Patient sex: M
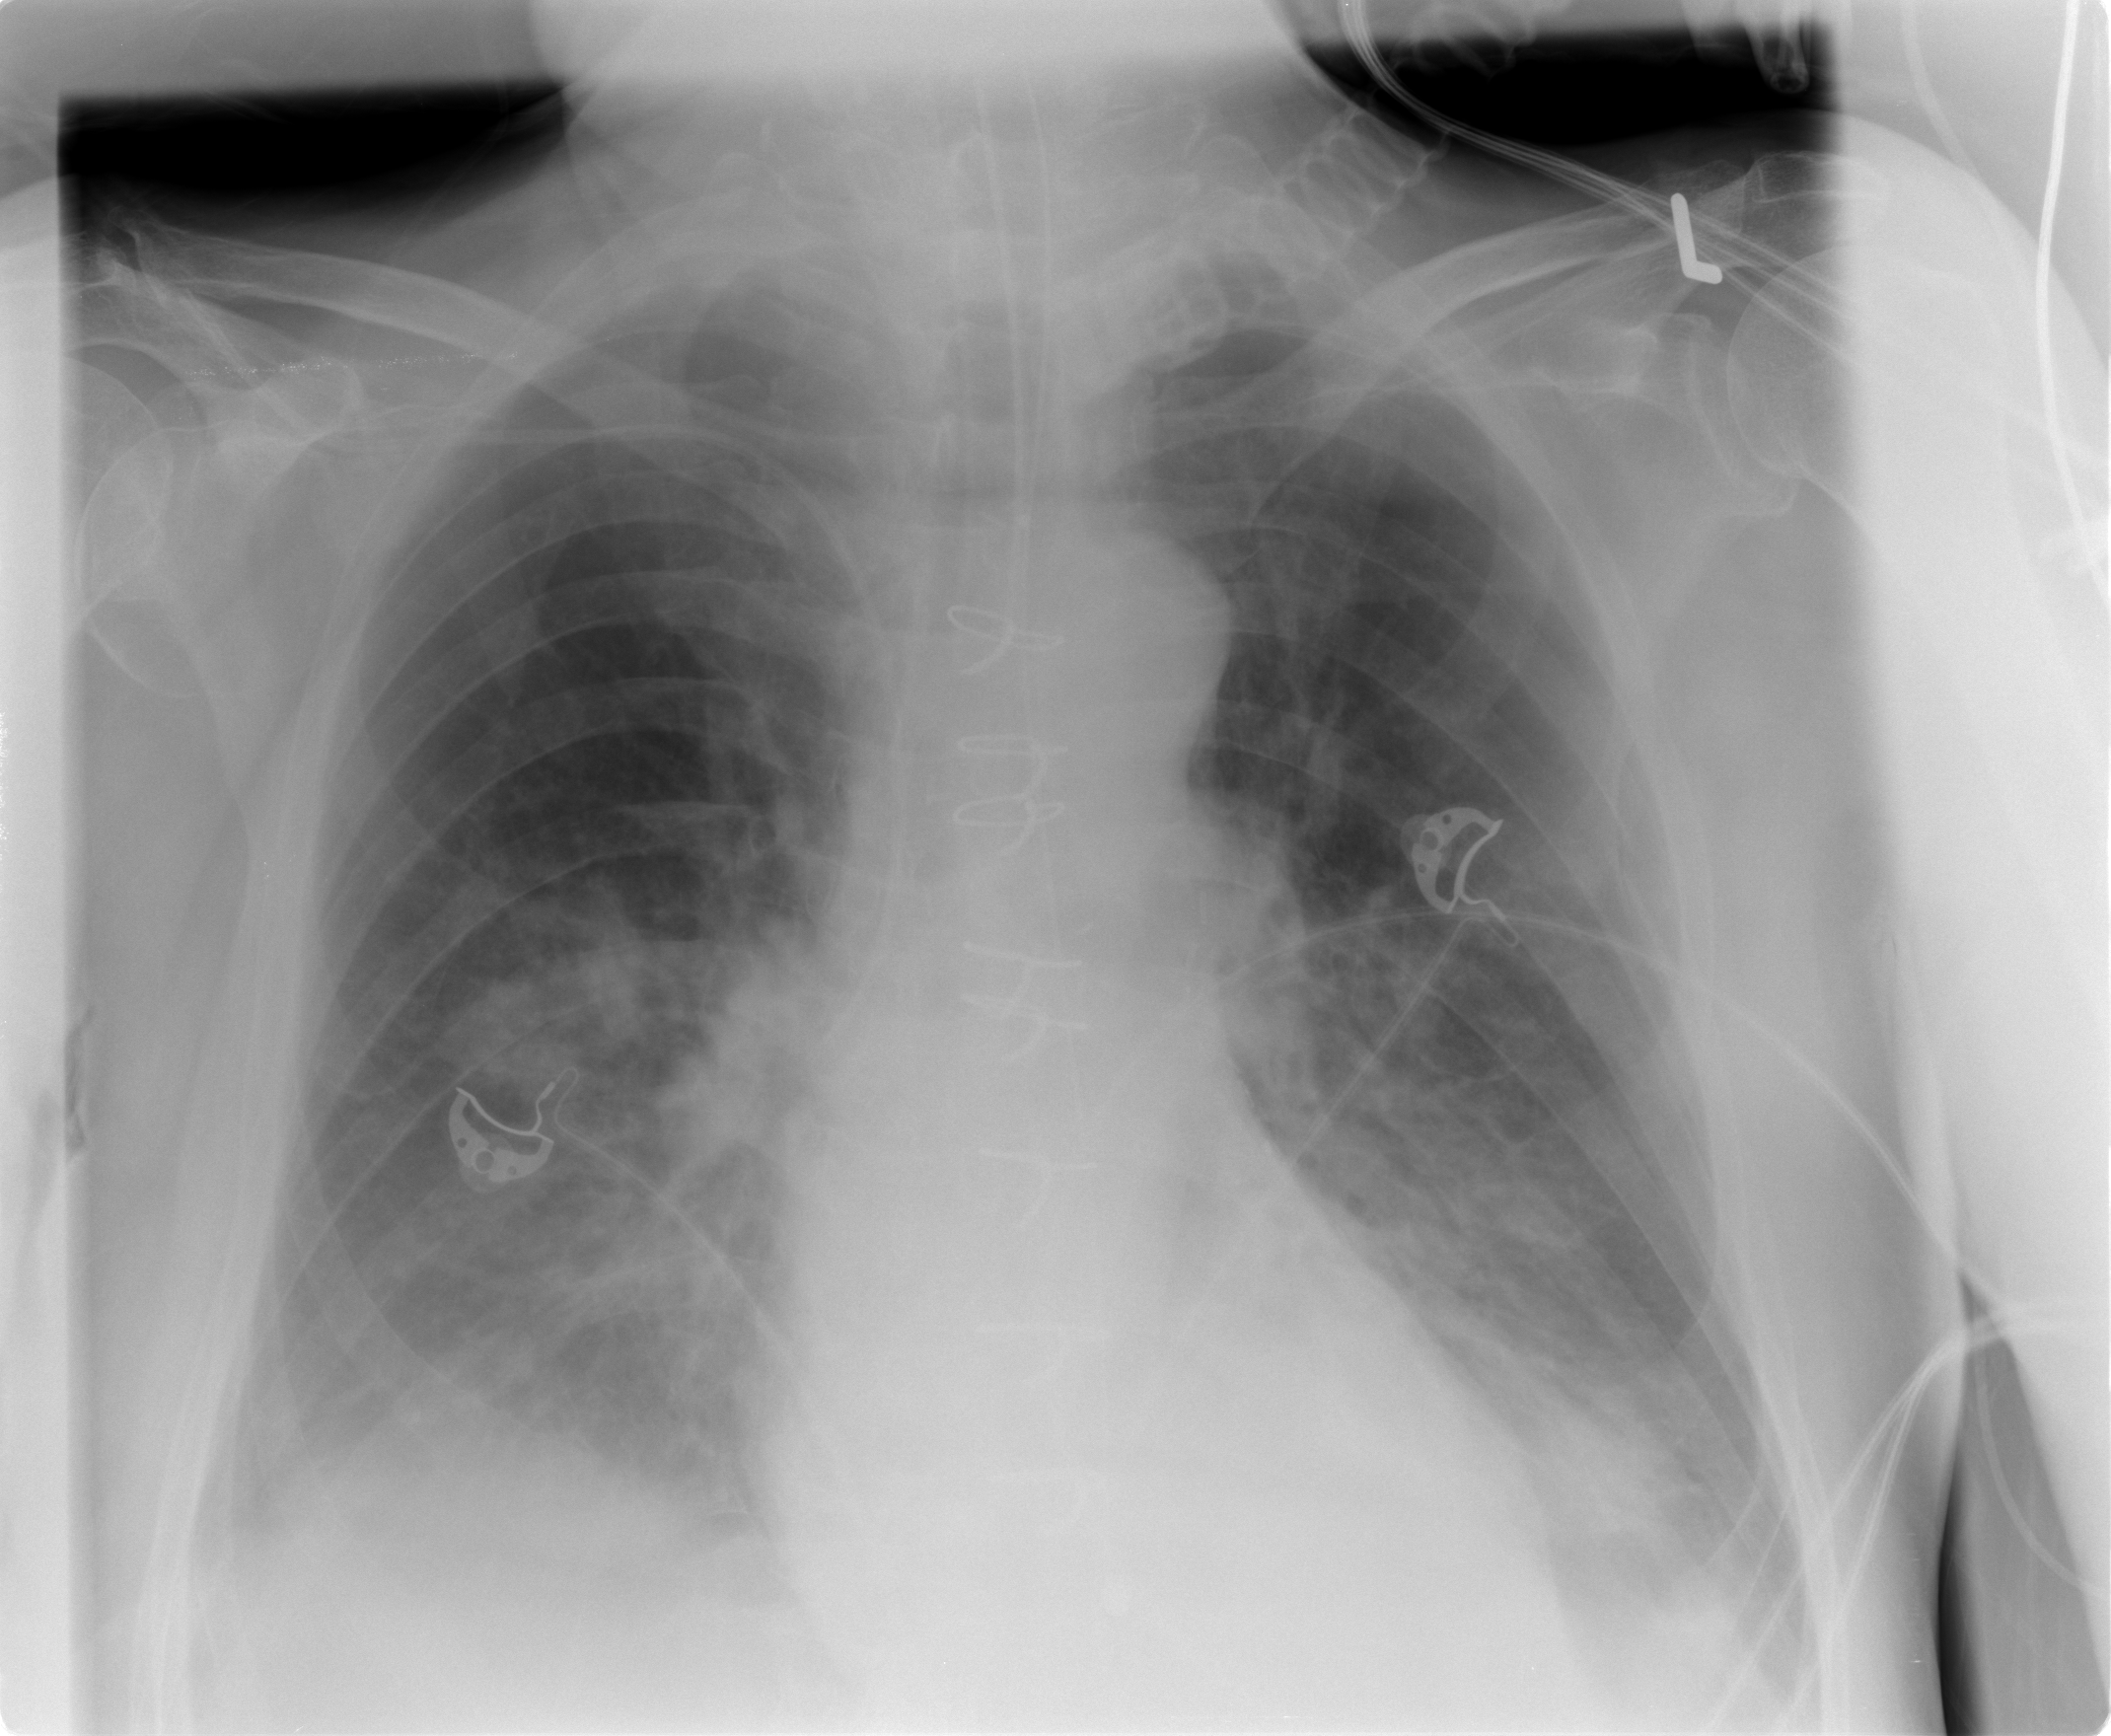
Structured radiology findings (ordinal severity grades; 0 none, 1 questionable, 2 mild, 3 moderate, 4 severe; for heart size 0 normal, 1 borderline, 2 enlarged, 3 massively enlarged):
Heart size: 0
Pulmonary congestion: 0
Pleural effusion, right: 2
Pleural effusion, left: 2
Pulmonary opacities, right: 2
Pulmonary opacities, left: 2
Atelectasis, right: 2
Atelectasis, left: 2